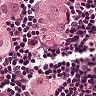
Metastatic tissue present: yes